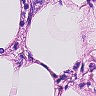
Metastatic tissue present: yes